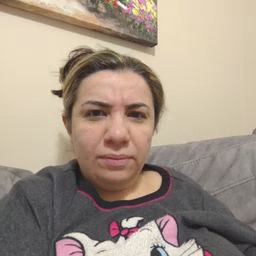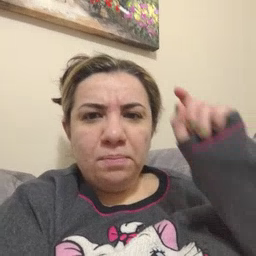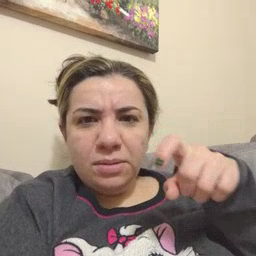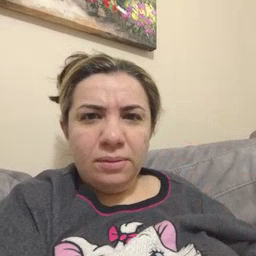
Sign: haveto